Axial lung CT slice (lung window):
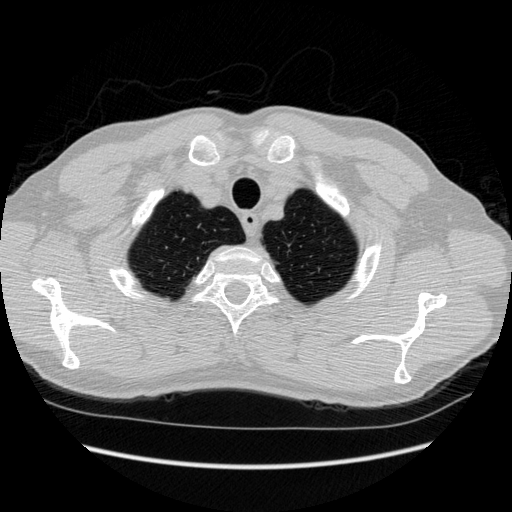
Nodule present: no